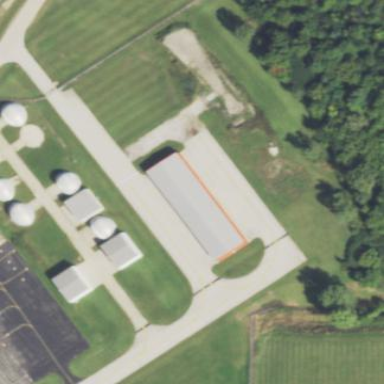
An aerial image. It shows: Hangar at the airport.